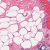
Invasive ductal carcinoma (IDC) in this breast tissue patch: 0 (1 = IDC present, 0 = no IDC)